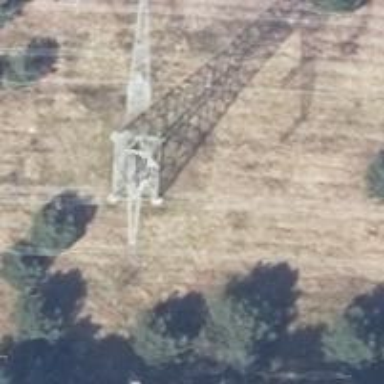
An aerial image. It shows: Power line in the image.